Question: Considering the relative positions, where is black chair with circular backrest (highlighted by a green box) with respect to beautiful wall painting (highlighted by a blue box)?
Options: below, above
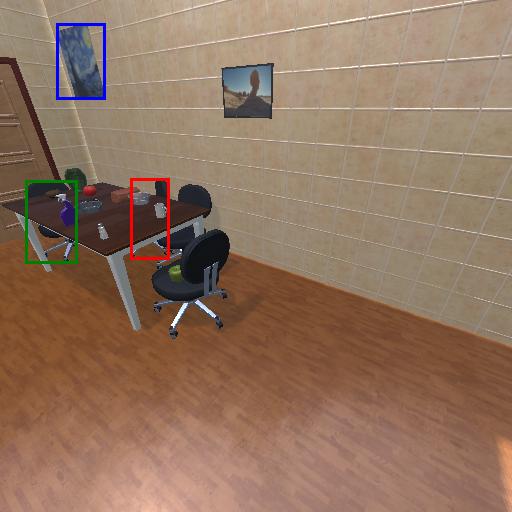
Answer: below